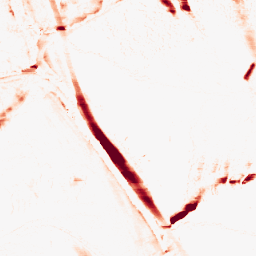
Category: morphological
Decomposition family: morphological_ellipse
Decomposition parameters: operation: opening
width: 5
height: 20
Upsampling method: bilinear
Upsampling parameters: scale: 8
Upsampling scale: 8